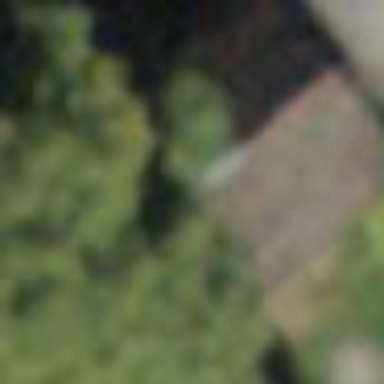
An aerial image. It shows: Rural barn.